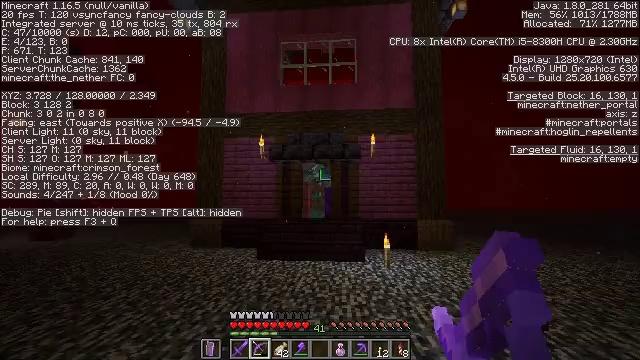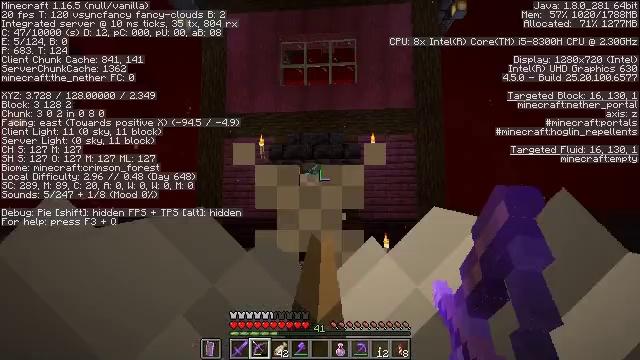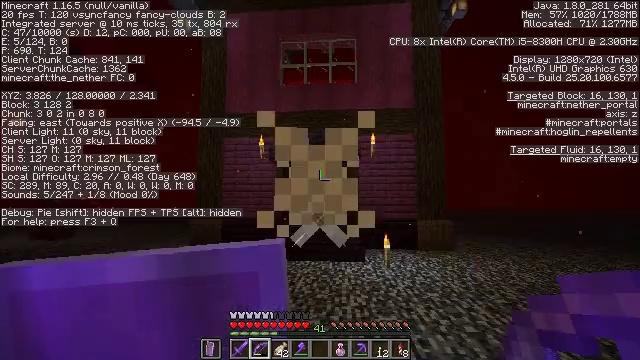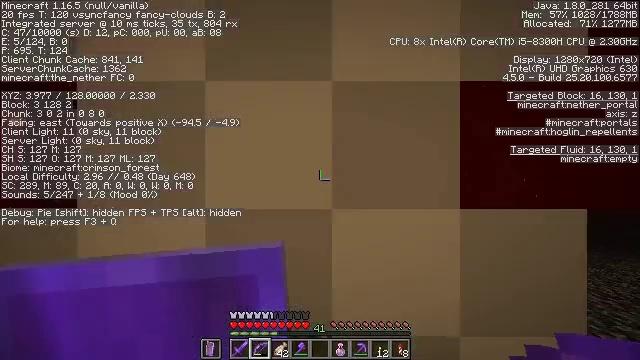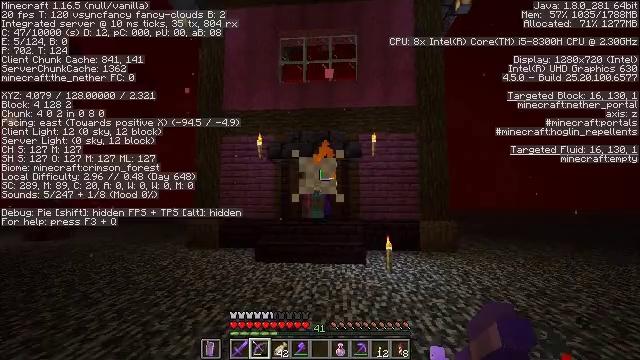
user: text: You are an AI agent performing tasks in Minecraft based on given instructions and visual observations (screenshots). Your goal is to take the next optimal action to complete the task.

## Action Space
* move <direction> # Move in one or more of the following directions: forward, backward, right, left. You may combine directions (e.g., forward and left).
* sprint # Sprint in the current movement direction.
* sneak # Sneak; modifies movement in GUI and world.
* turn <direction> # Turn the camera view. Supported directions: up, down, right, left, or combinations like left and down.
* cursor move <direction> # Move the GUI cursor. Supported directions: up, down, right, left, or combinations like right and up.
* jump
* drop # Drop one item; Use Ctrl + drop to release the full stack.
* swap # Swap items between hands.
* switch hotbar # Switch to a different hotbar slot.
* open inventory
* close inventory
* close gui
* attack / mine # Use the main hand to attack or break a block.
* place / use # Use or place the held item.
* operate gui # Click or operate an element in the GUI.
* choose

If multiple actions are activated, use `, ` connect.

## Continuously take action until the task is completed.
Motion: motion action
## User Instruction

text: Hunt the drowned.
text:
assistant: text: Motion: use / place
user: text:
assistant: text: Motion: move forward, use / place
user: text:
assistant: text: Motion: move forward, use / place
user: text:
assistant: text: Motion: move forward, use / place
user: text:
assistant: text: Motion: use / place